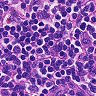
Metastatic tissue present: no